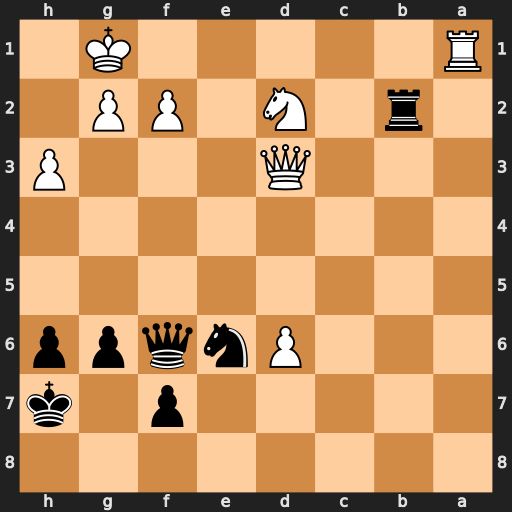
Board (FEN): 8/5p1k/3Pnqpp/8/8/3Q3P/1r1N1PP1/R5K1
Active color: b
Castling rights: -
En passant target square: -
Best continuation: Rxd2 Qxd2 Qxa1+